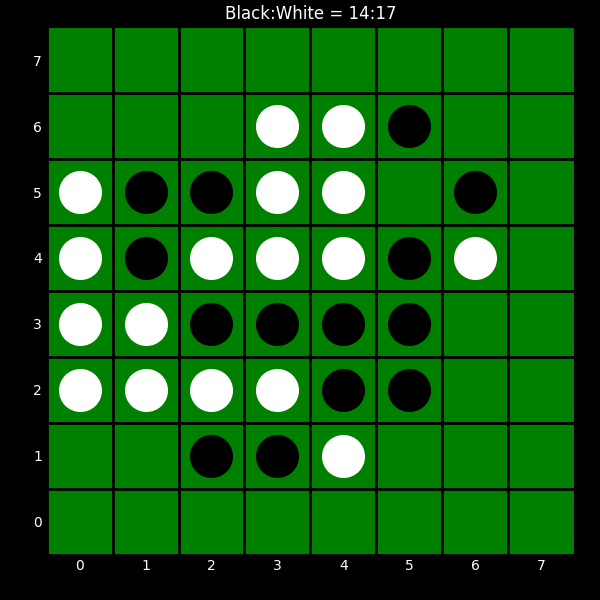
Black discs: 14
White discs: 17